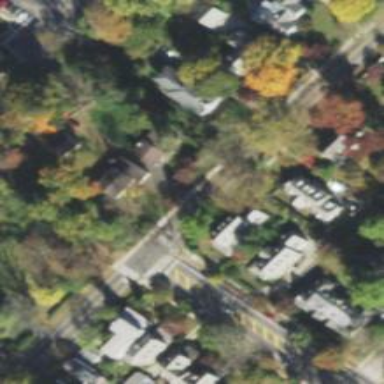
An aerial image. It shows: Stop road.